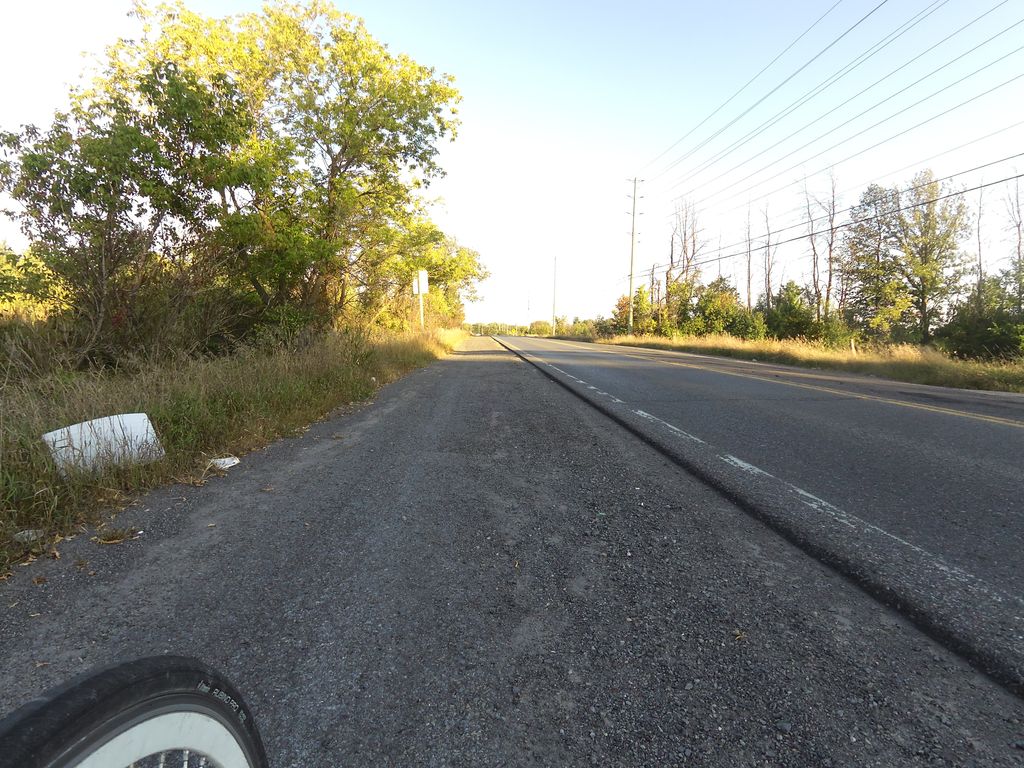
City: ottawa-gatineau